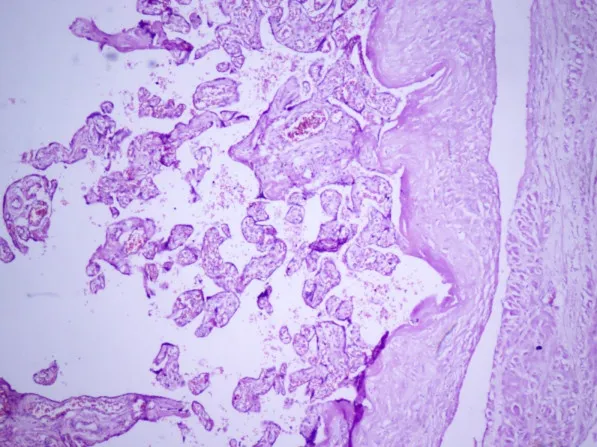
Histopathological section of placenta showing chorionic villi and bundles of smooth muscle of uterine origin proving the presence of rudimentary horn with placenta.
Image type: pathology (h&e)